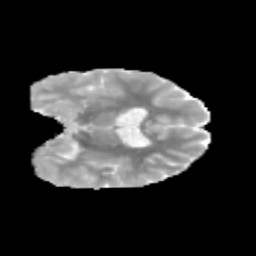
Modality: MD
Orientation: coronal
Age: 9
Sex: female
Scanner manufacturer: siemens
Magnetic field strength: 3 T
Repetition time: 3.8 s
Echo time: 0.07 s